Field crop: maize
Growth stage: 2
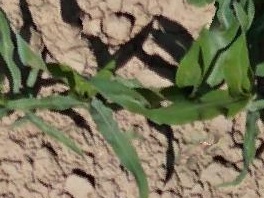
Species: maize